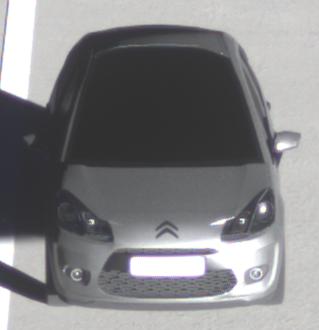
Make: Citroen
Model: C3 1.1
Detailed model: C3 (II)
Model produced from: 2010/01
Model produced until: 2012/03
Doors: 5
Color: gray
Road condition: dry road
Daytime: sunrise or sunset
Contrast: high contrast